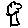
Label: tree